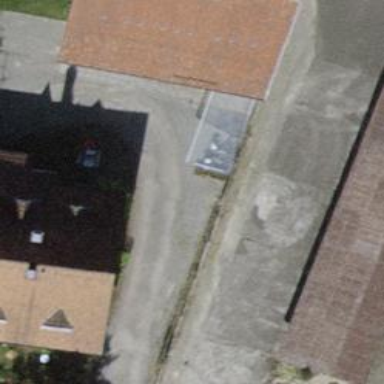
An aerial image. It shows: Farm shop.